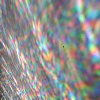
Label: sunburn